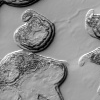
Atmospheric dust classification: not_dusty